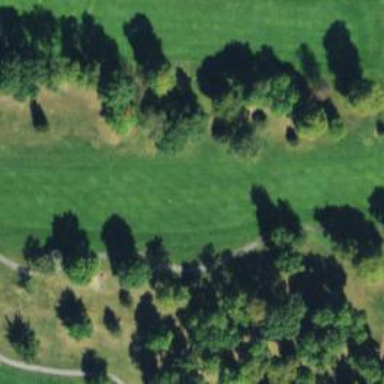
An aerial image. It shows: Golf hole.